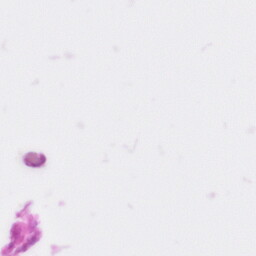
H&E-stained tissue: Pancreatic